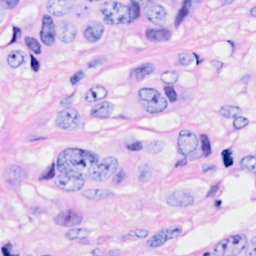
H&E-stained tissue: Breast